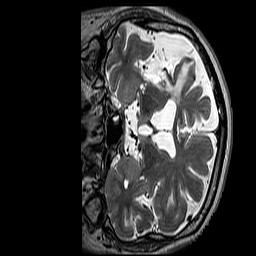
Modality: T2w
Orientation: coronal
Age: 61
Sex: male
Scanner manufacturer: siemens
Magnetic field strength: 3 T
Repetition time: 3.2 s
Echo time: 0.212 s